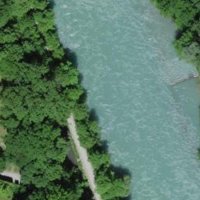
EUNIS habitat code: 15
Species observed at this site:
Cornus sanguinea
Castor fiber
Mergus merganser